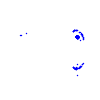
Particle: proton